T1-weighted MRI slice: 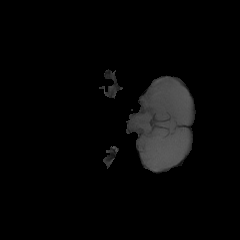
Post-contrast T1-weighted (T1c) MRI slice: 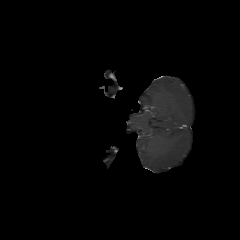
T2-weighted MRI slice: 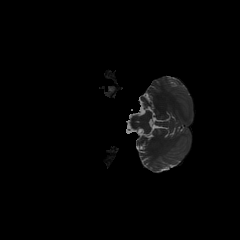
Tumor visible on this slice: no